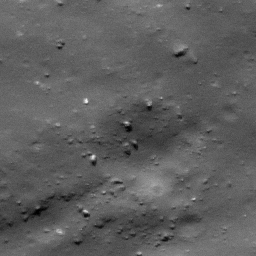
Pit: Tycho 5e
Host crater: Tycho
Host type: impact_melt
Lunar coordinates: latitude -42.622, longitude 348.637